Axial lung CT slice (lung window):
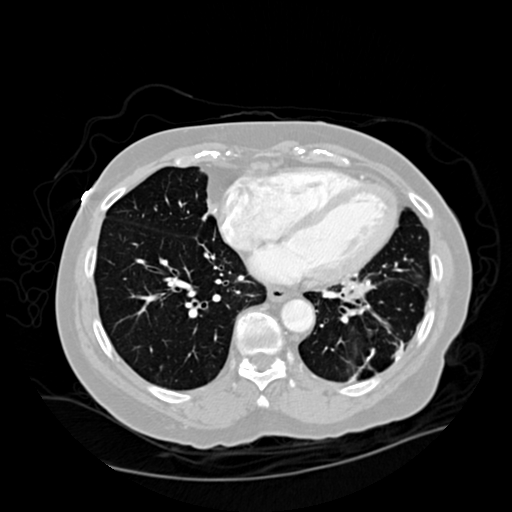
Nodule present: no